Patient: sex M, age 58
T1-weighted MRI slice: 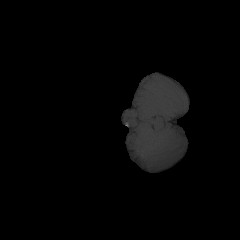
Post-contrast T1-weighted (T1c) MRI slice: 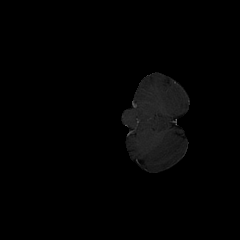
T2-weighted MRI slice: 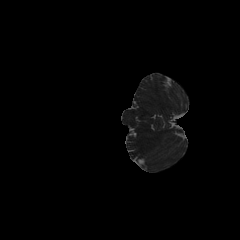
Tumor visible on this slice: no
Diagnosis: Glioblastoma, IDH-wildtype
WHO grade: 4